Электродвигатели — это устройства, преобразующие электрическую энергию в механическую, на сегодняшний день совершенно незаменимые в быту и в производстве. В этой задаче мы рассмотрим одну из их разновидностей — асинхронный двигатель. Принцип работы асинхронного двигателя упрощённо показан на рисунке $\it1$. Постоянный магнит вращается вокруг оси симметрии, и между его полюсами помещена прямоугольная катушка $ABCD$, которая может вращаться без трения вокруг той же оси. Создаваемое около катушки магнитное поле можно считать однородным и постоянным по величине. При протекании по рамке тока магнитное поле создаёт момент силы, стремящийся повернуть её вокруг оси вращения. Рис. 1 Обозначим ось вращения катушки как $z$, как показано на рисунке $\it2$. Магнитное поле имеет индукцию $B$, перпендикулярно оси $z$ и вращается вокруг неё с угловой скоростью $\omega_B$. Направление поля будем задавать углом $\theta_B$, который оно образует с осью $x$ (будем считать $\theta_B(t=0)=0$). Количество витков в катушке равно $n$, а её сопротивление равно $R$. $AB=a$, $BC=b$. В пунктах $\mathbf{A1}-\mathbf{A2}$ катушка считается зафиксированной перпендикулярно оси $x$. Рис. 2
Найдите ток $I(t)$, протекающий через катушку. В каком направлении течёт этот ток при $\theta=\cfrac\pi2$, $A\to B$ или $B\to A$?
Найдите суммарный момент $N(t)$ сил, действующих на рамку. В дальнейшем считайте, что катушка может вращаться вокруг оси $z$ без трения. Угол между нормалью к катушке и осью $x$ обозначим $\theta_C$.
Выразите угол $\theta$ между магнитным полем и нормалью к поверхности катушки через $\omega_B$, $t$ и $\theta_C$ и найдите индукционный ток $I(t)$, протекающий через неё.
Найдите крутящий момент $N(t)$, создаваемый катушкой. Выразите ответ через $\omega_B$, $t$ и $\theta_C$. Хотя $N(t)$ и осциллирует, можно считать, что в реальном асинхронном двигателе катушка вращается с постоянной угловой скоростью $\omega_C\ ( > 0)$.
Найдите среднее по времени значение $\overline N$ крутящего момента при постоянной угловой скорости $\omega_C$ вращения катушки. Теперь учтём $\itсамоиндукцию$ катушки: будем считать её индуктивность равной $L$.
Покажите, что для тока $I(t)$ можно получить следующее дифференциальное уравнение:\[\alpha\frac{\mathrm d}{\mathrm dt}I(t)+I(t)=\beta\omega\sin\omega t.\]Выразите $\alpha$, $\beta$ и $\omega$ через $B$, $n$, $S$, $\omega_B$, $\omega_C$, $R$ и $L$.
Решение уравнения, записанного в предыдущем пункте, можно представить в виде\[I(t)=f\sin\omega t+g\cos\omega t.\]Выразите $f$ и $g$ через $\alpha$, $\beta$ и $\omega$.
Выразите среднее по времени значение $\overline N$ крутящего момента с учётом самоиндукции через $\omega_B$, $\omega_C$, $n$, $S$, $B$, $R$ и $L$. Начертите график зависимости $\overline N$ от $\omega$. Рассмотрим теперь асинхронный двигатель с энергетической точки зрения.
Из закона сохранения энергии выведите уравнение, связывающее средний крутящий момент $\overline N$, угловые скорости поля $\omega_B$ и катушки $\omega_C$, среднеквадратичное значение $\overline{I^2}$ тока через катушку и её сопротивление $R$.
Найдите мощность $\mathcal P$ Джоулевых потерь в обмотке катушки. Выразите ответ через $\omega_B$, $\omega_C$, $n$, $S$, $B$, $R$ и $L$. В реальном асинхронном двигателе электромагниты остаются неподвижны, а вращающееся поле создаётся за счёт пропускания переменного тока с фазовыми сдвигами $\cfrac{2\pi}3$ относительно друг друга через три одинаковых катушки (рисунок $\it3$). Такой переменный ток называется трёхфазным и используется практически повсеместно.
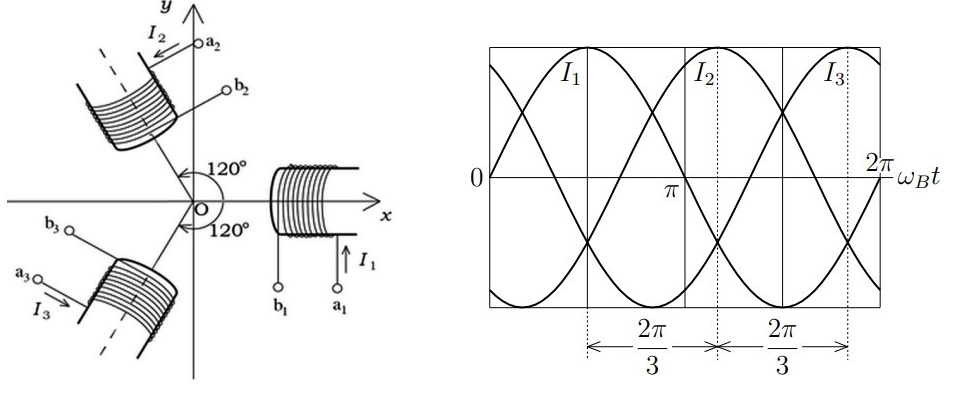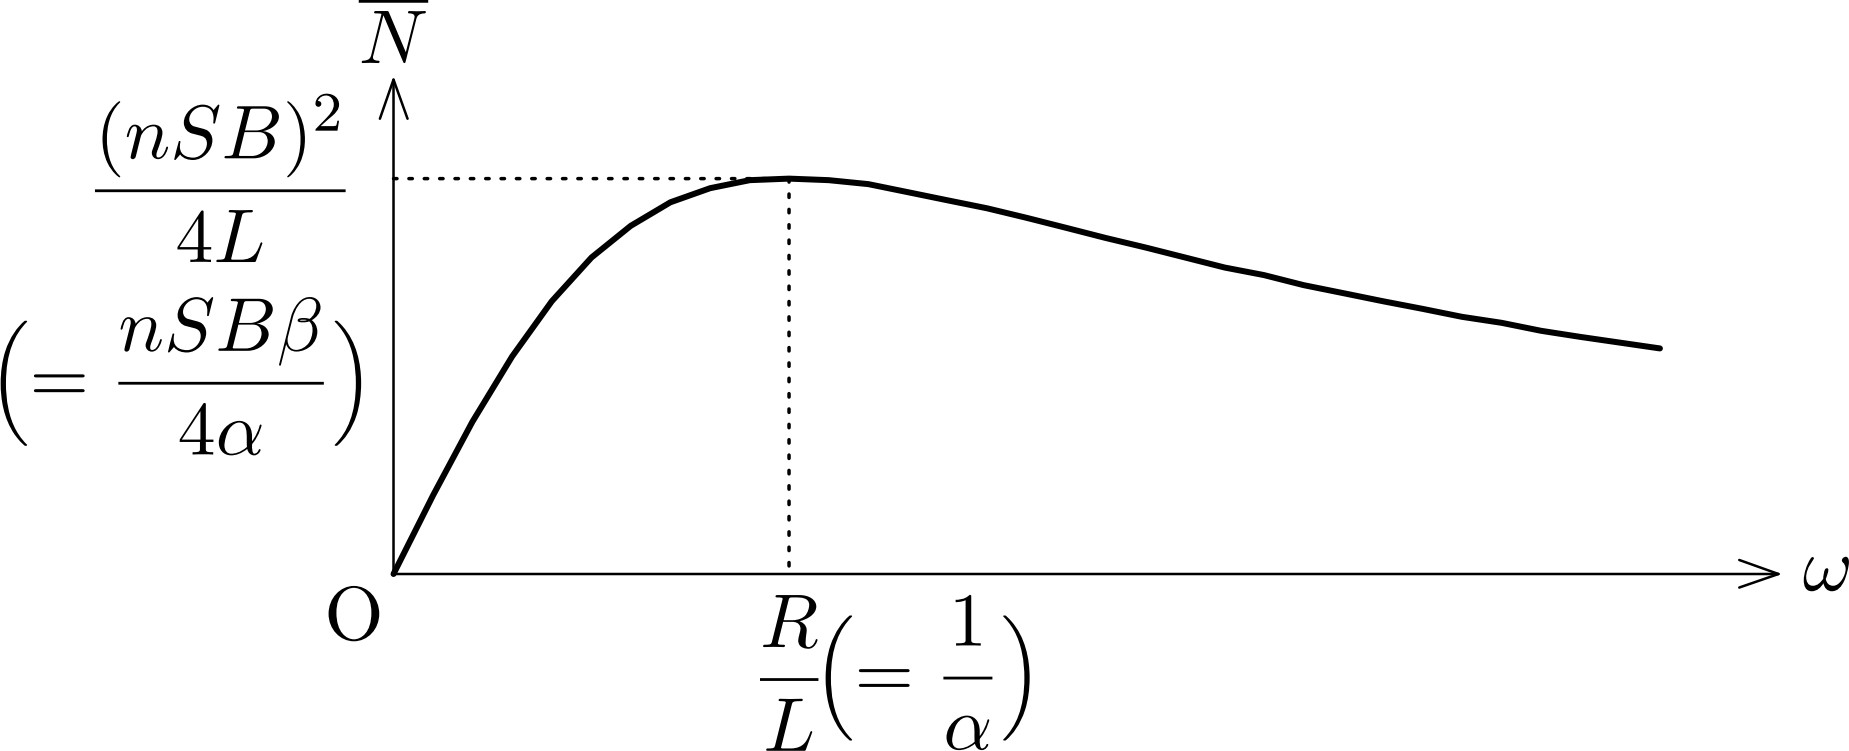
Найдите ток $I(t)$, протекающий через катушку. В каком направлении течёт этот ток при $\theta=\cfrac\pi2$, $A\to B$ или $B\to A$?
Решение: Магнитный поток через $n$ витков катушки равен $\Phi=nBS\cos\omega_Bt$. Так как индуктивность катушки не учитывается, ток в ней находится по формуле:\[I(t)=-\cfrac1R\cfrac{\mathrm d\Phi}{\mathrm dt}=-\cfrac{nBS}R\cfrac{\mathrm d}{\mathrm dt}\cos\omega_Bt=\cfrac{\omega_BnBS}R\sin\omega_Bt\]Положительное направление тока — от $A$ к $B$, и при $\theta=\cfrac\pi2$ ток $I > 0$ $\implies$
Ответ: \[I(t)=\frac{\omega_BnBS}R\sin\omega_Bt,\quad A\to B\]

Найдите суммарный момент $N(t)$ сил, действующих на рамку.
Решение: Момент сил, действующий на ток $I(t)$ со стороны магнитного поля:\[N(t)=nSBI\sin\theta=\cfrac{\omega_B(nSB)^2}R\sin^2\omega_Bt\]
Ответ: \[N(t)=\frac{\omega_B(nSB)^2}R\sin^2\omega_Bt\]

Выразите угол $\theta$ между магнитным полем и нормалью к поверхности катушки через $\omega_B$, $t$ и $\theta_C$ и найдите индукционный ток $I(t)$, протекающий через неё.
Решение: Поскольку магнитное поле направлено под углом $\theta_B=\omega_Bt$, а нормаль к катушке — под углом $\theta_C$, то Формула для магнитного потока из предыдущих пунктов модифицируется $\Phi=nBS\cos(\omega_Bt-\theta_C)$. Теперь угол $\theta_C$ также является функцией времени. Таким образом,\[I =-\frac{1}{R} \frac{\mathrm{d} \Phi}{\mathrm{d} t}=-\frac{n B S}{R} \frac{\mathrm{d}}{\mathrm{d} t} \cos \left(\omega_B t-\theta_C\right) =-\frac{n B S}{R}\left[-\sin \left(\omega_B t-\theta_C\right) \frac{\mathrm{d}}{\mathrm{d} t}\left(\omega_B t-\theta_C\right)\right] =\left(\omega_B-\frac{\mathrm{d}}{\mathrm{d} t} \theta_C\right) \frac{n B S}{R} \sin \left(\omega_B t-\theta_C\right) . \]
Ответ: \[\theta=\omega_Bt-\theta_C\]  Формула для магнитного потока из предыдущих пунктов модифицируется $\Phi=nBS\cos(\omega_Bt-\theta_C)$. Теперь угол $\theta_C$ также является функцией времени. Таким образом,\[I =-\frac{1}{R} \frac{\mathrm{d} \Phi}{\mathrm{d} t}=-\frac{n B S}{R} \frac{\mathrm{d}}{\mathrm{d} t} \cos \left(\omega_B t-\theta_C\right) =-\frac{n B S}{R}\left[-\sin \left(\omega_B t-\theta_C\right) \frac{\mathrm{d}}{\mathrm{d} t}\left(\omega_B t-\theta_C\right)\right] =\left(\omega_B-\frac{\mathrm{d}}{\mathrm{d} t} \theta_C\right) \frac{n B S}{R} \sin \left(\omega_B t-\theta_C\right) . \]
Ответ: \[I(t)=\left(\omega_B-\frac{\mathrm d}{\mathrm dt}\theta_C\right)\frac{nBS}R\sin(\omega_Bt-\theta_C)\]

Найдите крутящий момент $N(t)$, создаваемый катушкой. Выразите ответ через $\omega_B$, $t$ и $\theta_C$.
Решение: Момент сил\[N(t)= n S B I \sin \theta=\left(\omega_B-\frac{\mathrm{d}}{\mathrm{d} t} \theta_C\right) \frac{(n S B)^2}{R} \sin ^2\left(\omega_B t-\theta_C\right)\]
Ответ: \[N(t)=\left(\omega_B-\frac{\mathrm d}{\mathrm dt}\theta_C\right)\frac{(nSB)^2}R\sin^2(\omega_Bt-\theta_C)\]

Найдите среднее по времени значение $\overline N$ крутящего момента при постоянной угловой скорости $\omega_C$ вращения катушки.
Решение: Теперь угол поворота катушки $\theta_C(t)=\omega_Ct$, поэтому величина $\cfrac{\mathrm d}{\mathrm dt}\theta_C=\omega_C$. Момент сил, действующий на катушку:\[N(t)=nSBI(t)\sin(\omega_B-\omega_C)t=\cfrac{(\omega_B-\omega_C)(nSB)^2}{R}\sin^2(\omega_B-\omega_C)t\]Проводим усреднение:\[\overline N=\cfrac{(\omega_B-\omega_C)(nSB)^2}{2R}\]
Ответ: \[\overline N=\frac{(\omega_B-\omega_C)(nSB)^2}{2R}\]

Покажите, что для тока $I(t)$ можно получить следующее дифференциальное уравнение:\[\alpha\frac{\mathrm d}{\mathrm dt}I(t)+I(t)=\beta\omega\sin\omega t.\]Выразите $\alpha$, $\beta$ и $\omega$ через $B$, $n$, $S$, $\omega_B$, $\omega_C$, $R$ и $L$.
Решение: Если учесть индуктивность катушки, поток через неё $nSB\cos(\omega_B-\omega_C)t+LI(t)$. Ток в катушке будет равен:\[I(t)=-\cfrac1R\cfrac{\mathrm d}{\mathrm dt}\left[nSB\cos(\omega_B-\omega_C)t+LI(t)\right]\]Отсюда получаем:\[\cfrac LR\cfrac{\mathrm d}{\mathrm dt}I(t)+I(t)=\cfrac{(\omega_B-\omega_C)nSB}{R}\sin(\omega_B-\omega_C)t\]Таким образом,\[\alpha=\cfrac LR,\qquad\beta=\cfrac{nSB}R,\qquad\omega=\omega_B-\omega_C\]
Ответ: \[\alpha=\frac LR,\quad\beta=\frac{nSB}R,\quad\omega=\omega_B-\omega_C\]

Решение уравнения, записанного в предыдущем пункте, можно представить в виде\[I(t)=f\sin\omega t+g\cos\omega t.\]Выразите $f$ и $g$ через $\alpha$, $\beta$ и $\omega$.
Решение: Подставляя выражение для $I(t)$ в уравнение из предыдущего пункта:\[(f-\alpha\omega g)\sin\omega t+(g+\alpha\omega f)=\beta\omega\sin\omega t\]Приравнивая коэффициенты при синусах и свободный член к нулю, получаем:\[f-\alpha\omega g=\beta\omega,\qquad g+\alpha\omega f=0\]Решение этой системы —
Ответ: \[f=\frac{\beta\omega}{1+(\alpha\omega)^2},\quad g=-\frac{\alpha\beta\omega^2}{1+(\alpha\omega)^2}\]

Выразите среднее по времени значение $\overline N$ крутящего момента с учётом самоиндукции через $\omega_B$, $\omega_C$, $n$, $S$, $B$, $R$ и $L$. Начертите график зависимости $\overline N$ от $\omega$.
Решение: Угол $\theta=\omega t$, поэтому момент силы:\[N(t)=nSBI(t)\sin\omega t=nSB(f\sin\omega t+g\cos\omega t)\sin\omega t\]Проведём усреднение:\[\overline N=\cfrac12nSBf=\cfrac12nSB\cfrac{\beta\omega}{1+(\alpha\omega)^2}=\cfrac{\left(\omega_B-\omega_C\right)(nSB)^2}{2R\left[1+\left\{\cfrac{\left(\omega_B-\omega_C\right)L}R\right\}^2\right]}\] Качественный график функции $\overline N(\omega)$ со всеми характерными значениями:
Ответ: \[\overline N=\cfrac{\left(\omega_B-\omega_C\right)(nSB)^2}{2R\left[1+\left\{\cfrac{\left(\omega_B-\omega_C\right)L}R\right\}^2\right]}\]  Качественный график функции $\overline N(\omega)$ со всеми характерными значениями:

Из закона сохранения энергии выведите уравнение, связывающее средний крутящий момент $\overline N$, угловые скорости поля $\omega_B$ и катушки $\omega_C$, среднеквадратичное значение $\overline{I^2}$ тока через катушку и её сопротивление $R$.
Решение: Мощность, поступающая в систему со стороны магнитного поля, $\omega_B\overline N$, расходуется на раскручивание рамки $\omega_C\overline N$ и Джоулевы потери $R\overline{I^2}$. Таким образом,
Ответ: \[\left(\omega_B-\omega_C\right)\overline N=\overline{I^2}R\]

Найдите мощность $\mathcal P$ Джоулевых потерь в обмотке катушки. Выразите ответ через $\omega_B$, $\omega_C$, $n$, $S$, $B$, $R$ и $L$.
Решение: С одной стороны, можно найти мощность Джоулевых потерь явно:\[\mathcal P=R\overline{I^2}=R\overline{(f\sin\omega t+g\cos\omega t)^2}=\cfrac R2(f^2+g^2)=\cfrac R2\left[\left\{\cfrac{\beta\omega}{1+(\alpha\omega)^2}\right\}^2+\left\{\cfrac{\alpha\beta\omega^2}{1+(\alpha\omega)^2}\right\}^2\right]=\cfrac R2\cfrac{(\beta\omega)^2}{1+(\alpha\omega)^2}=\cfrac{(\omega nSB)^2}{2R[1+(\omega L/R)^2]}\] С другой стороны, можно воспользоваться результатом предыдущего пункта и записать\[\mathcal P=R\overline{I^2}=\overline N\omega\implies\]
Ответ: \[\mathcal P=\cfrac{\left\{\left(\omega_B-\omega_C\right)nSB\right\}^2}{2R\left[1+\left\{\cfrac{\left(\omega_B-\omega_C\right)L}R\right\}^2\right]}\]  С другой стороны, можно воспользоваться результатом предыдущего пункта и записать\[\mathcal P=R\overline{I^2}=\overline N\omega\implies\]
Ответ: \[\mathcal P=\cfrac{\left\{\left(\omega_B-\omega_C\right)nSB\right\}^2}{2R\left[1+\left\{\cfrac{\left(\omega_B-\omega_C\right)L}R\right\}^2\right]}\]
Темы:
T, Электромагнетизм, Электромагнитная индукция, Переменный ток, Электрогенератор, Момент сил, Сила ампера